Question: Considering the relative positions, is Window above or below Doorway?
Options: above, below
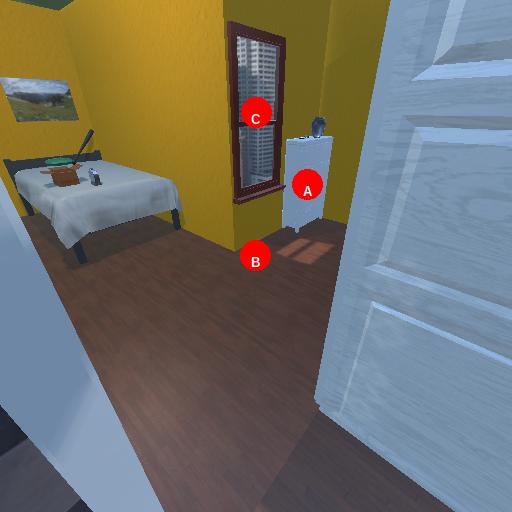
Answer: above